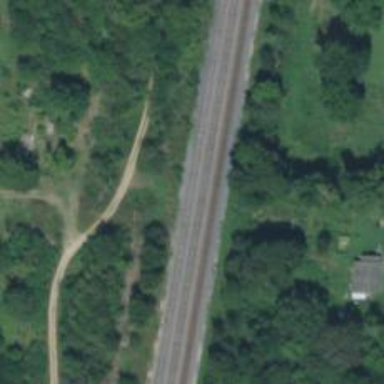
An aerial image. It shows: Railway siding with rails.